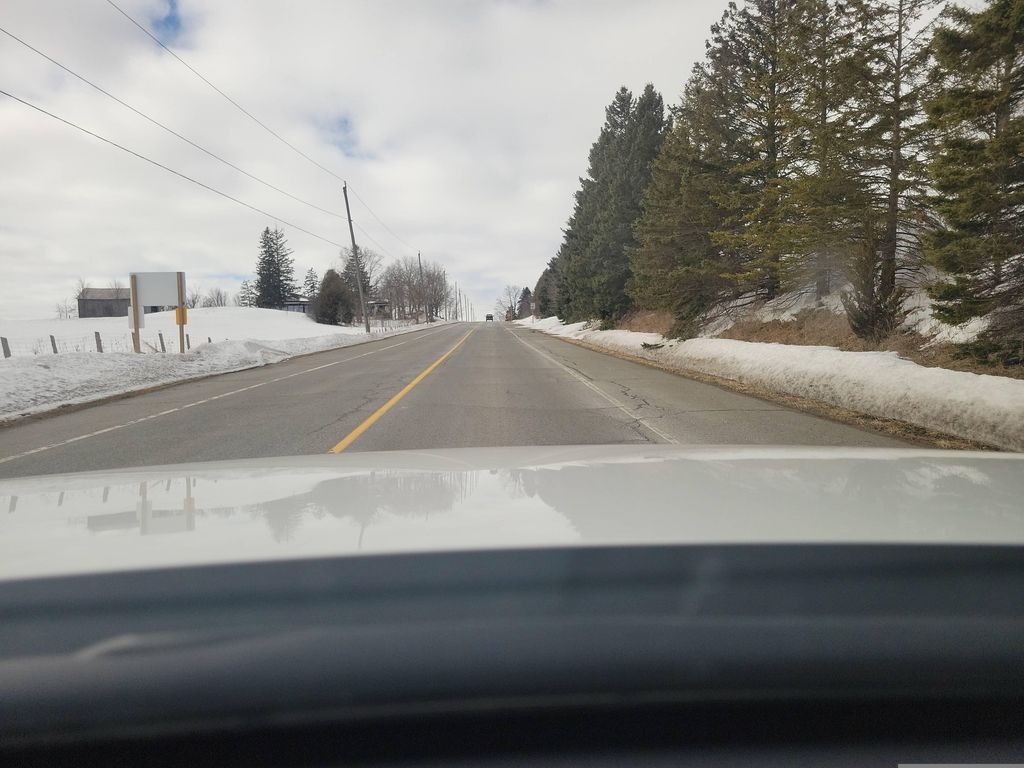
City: kitchener-waterloo